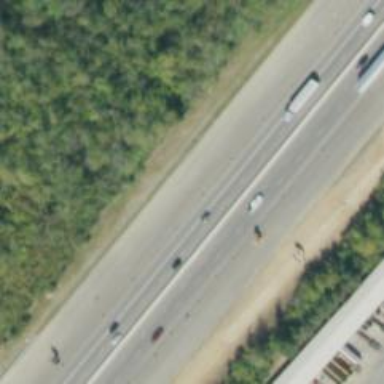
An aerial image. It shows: Motorway with embankment.